Question: I created a simple Spring -> Simple Spring Web Maven Project using Spring Tool Suite. I created controller and view etc. There are already web.xml. Besides, when I create Spring MVC Project it does work but there are problems when I add some codes that I know it works (Examples from Spring in Action, particularly Spitter example). So, I think there are other problems related with Spring MVC project but still I think tomcat 7 should be able to see this project as a runnable project.
Also, I looked at recommendation posts and nearly 10 15 posts but I cannot find the correct answer for this silly problem.
Thanks in advance. I appreciate any useful comments.
Here is a picture of what I've faced:

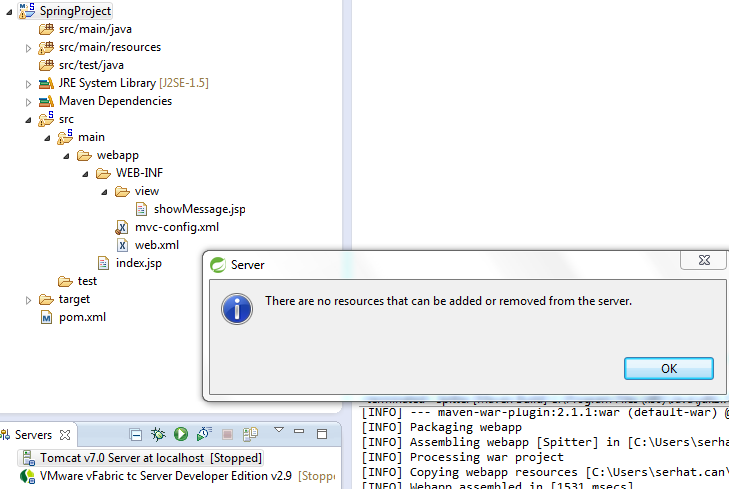
Answer: Check if the right facets are set:
Right click project name -> properties -> project facets:
- -
To declare a specific Java version in your maven project add these settings to your pom.xml:
'''
<build>
<plugins>
...
<plugin>
<groupId>org.apache.maven.plugins</groupId>
<artifactId>maven-compiler-plugin</artifactId>
<version>2.3.2</version>
<configuration>
<source>1.6</source>
<target>1.6</target>
</configuration>
</plugin>
<plugins>
<build>
'''